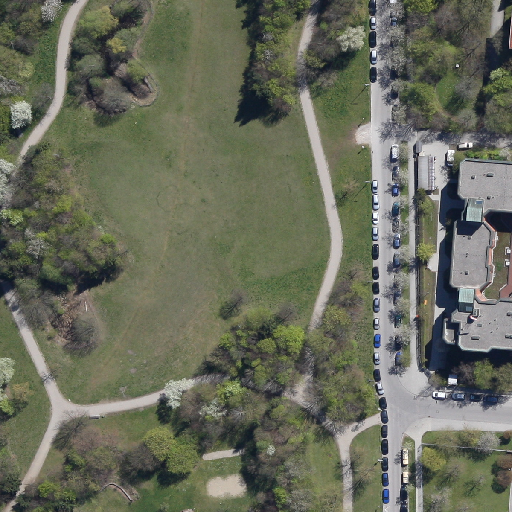
Referring expression: van